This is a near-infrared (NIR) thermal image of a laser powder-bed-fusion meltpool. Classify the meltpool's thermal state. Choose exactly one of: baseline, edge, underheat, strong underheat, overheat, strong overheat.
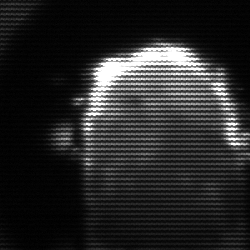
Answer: baseline